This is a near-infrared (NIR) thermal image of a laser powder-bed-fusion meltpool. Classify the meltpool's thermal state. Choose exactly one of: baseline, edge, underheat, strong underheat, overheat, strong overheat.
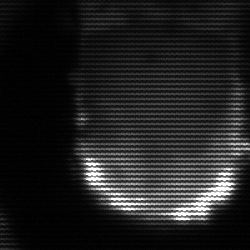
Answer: baseline